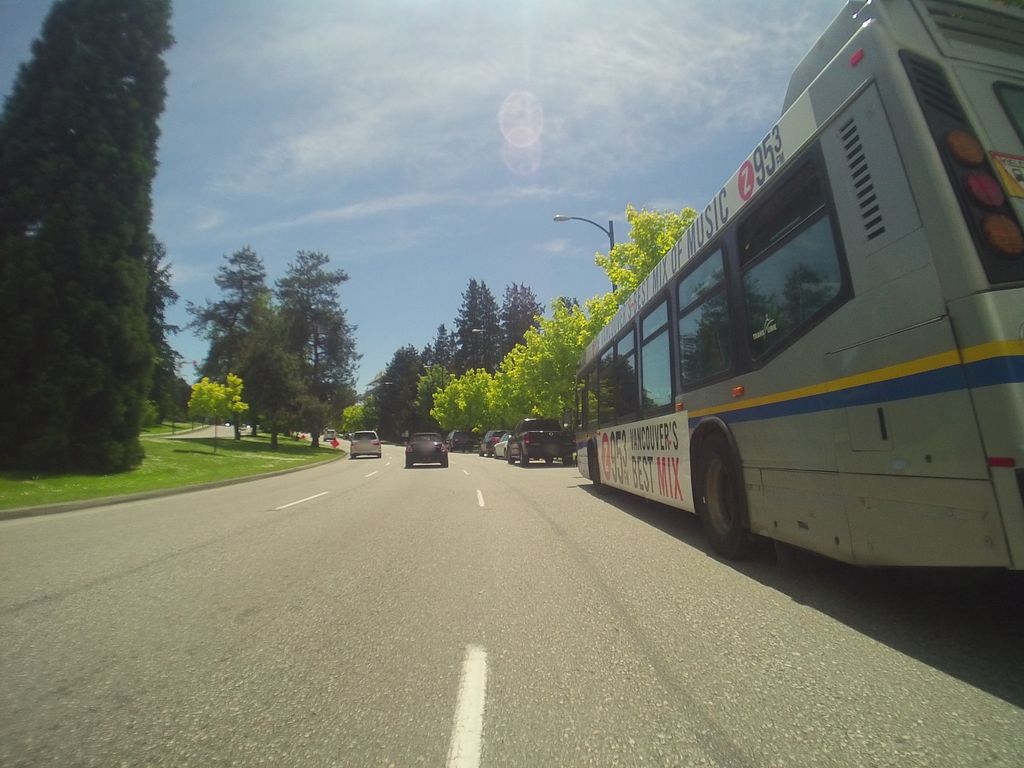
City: vancouver